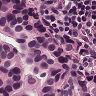
Metastatic tissue present: yes